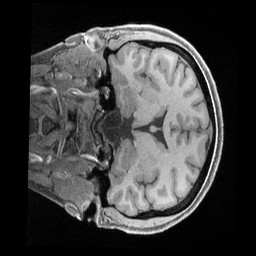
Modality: T1w
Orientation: coronal
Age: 47
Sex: female
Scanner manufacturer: siemens
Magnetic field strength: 3 T
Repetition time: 2.4 s
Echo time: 0.00241 s